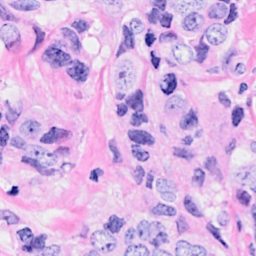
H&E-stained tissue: Breast